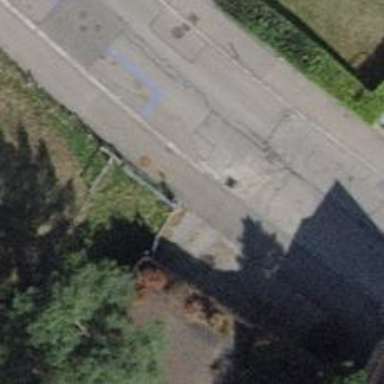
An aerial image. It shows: Sidewalk.